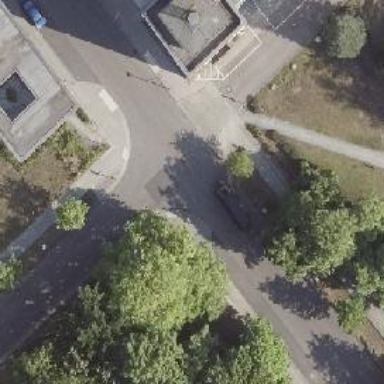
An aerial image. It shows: Unmarked crossing on the road.